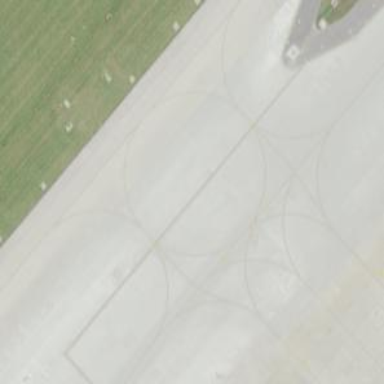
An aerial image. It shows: View of taxiway at the airport.